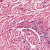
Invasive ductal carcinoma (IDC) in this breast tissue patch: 0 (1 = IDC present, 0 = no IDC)